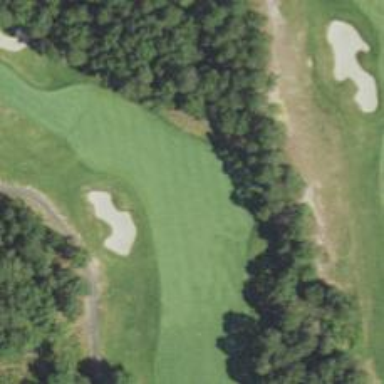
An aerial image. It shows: Golf hole.